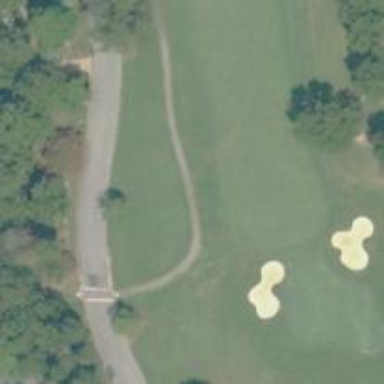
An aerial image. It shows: Service road with grade1 track surface. It resembles golf cart path.